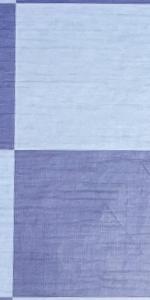
Label: Empty